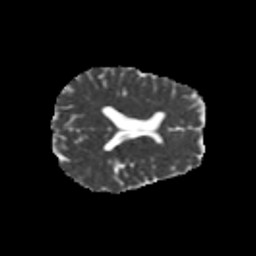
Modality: MD
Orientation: axial
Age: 27
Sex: female
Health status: healthy
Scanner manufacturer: siemens
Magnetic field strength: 3 T
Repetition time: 10.8 s
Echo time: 0.082 s